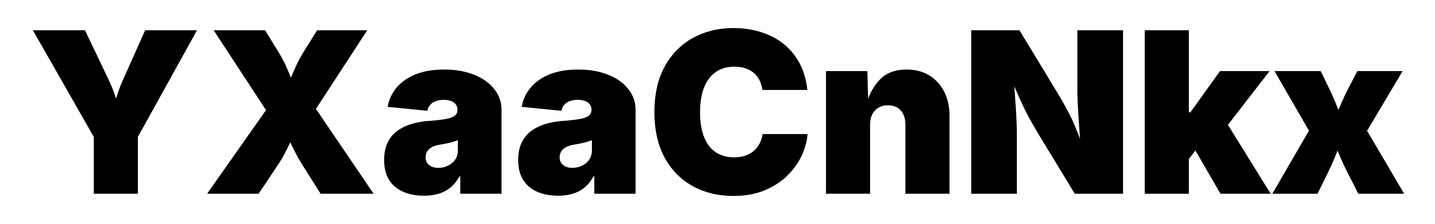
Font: Inter_Black